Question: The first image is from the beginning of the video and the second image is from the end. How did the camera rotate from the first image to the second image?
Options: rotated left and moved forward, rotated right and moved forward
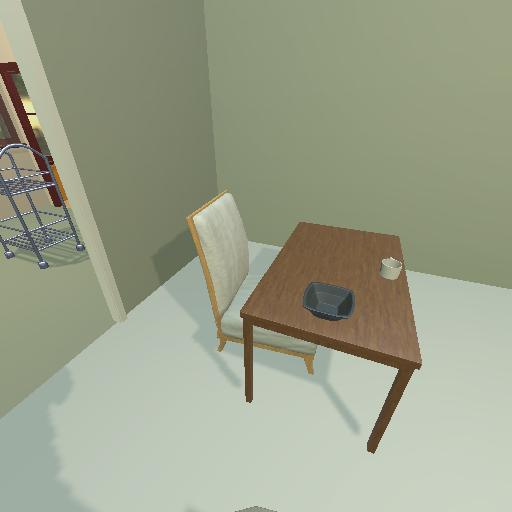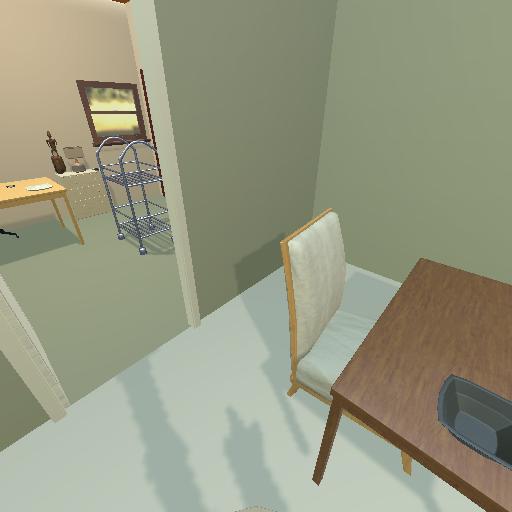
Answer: rotated left and moved forward